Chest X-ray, AP view. Patient: 29 years old, sex M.
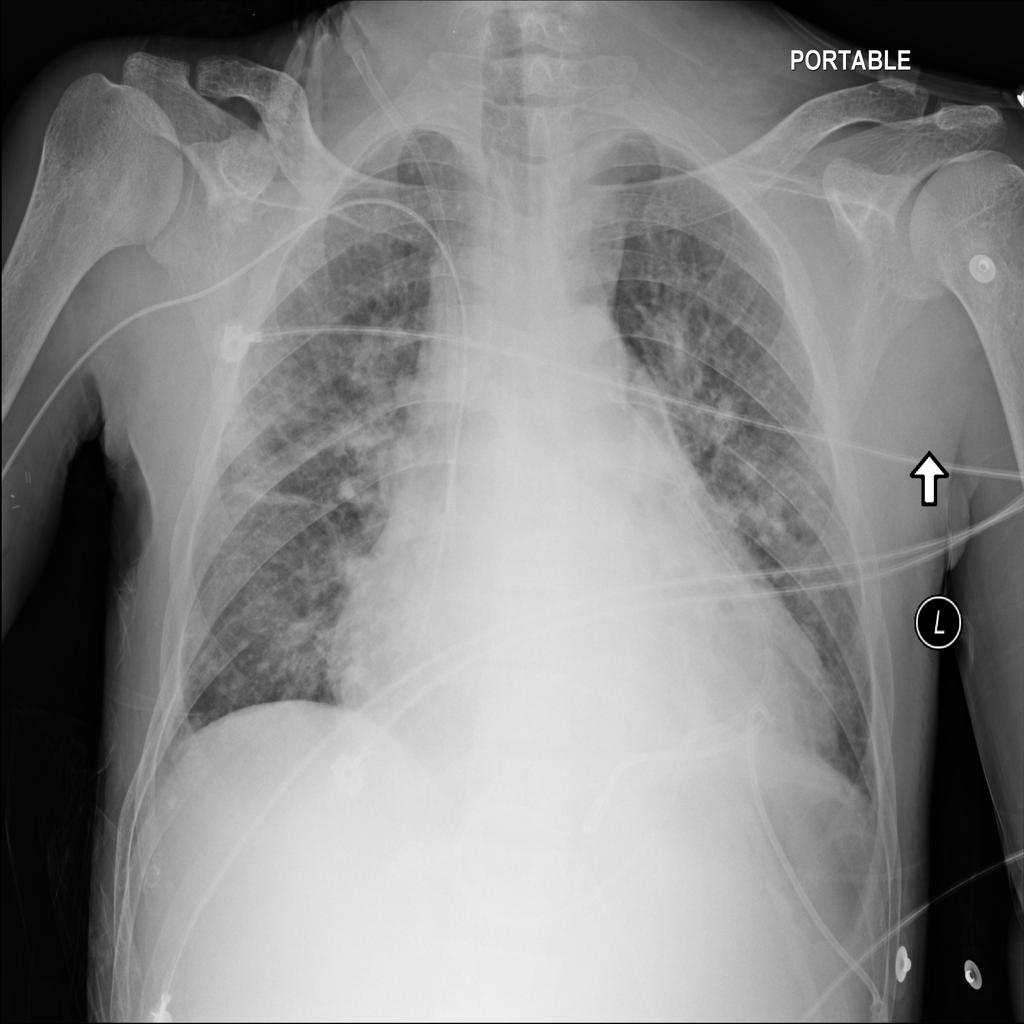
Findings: No Finding